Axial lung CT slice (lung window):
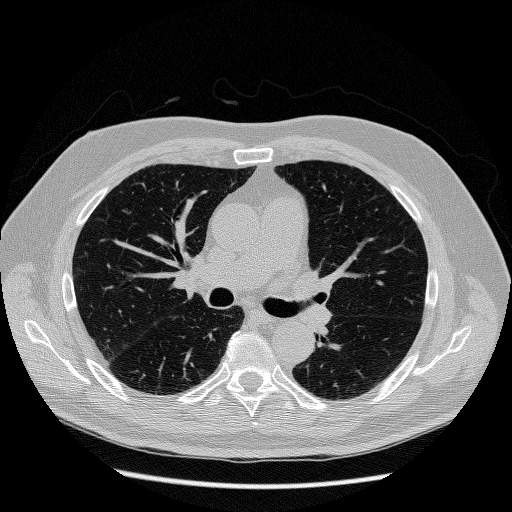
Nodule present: no